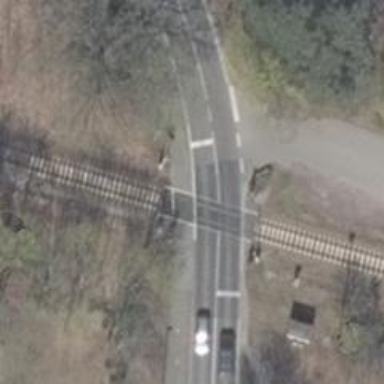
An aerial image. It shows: Level crossing with lights and saltire.